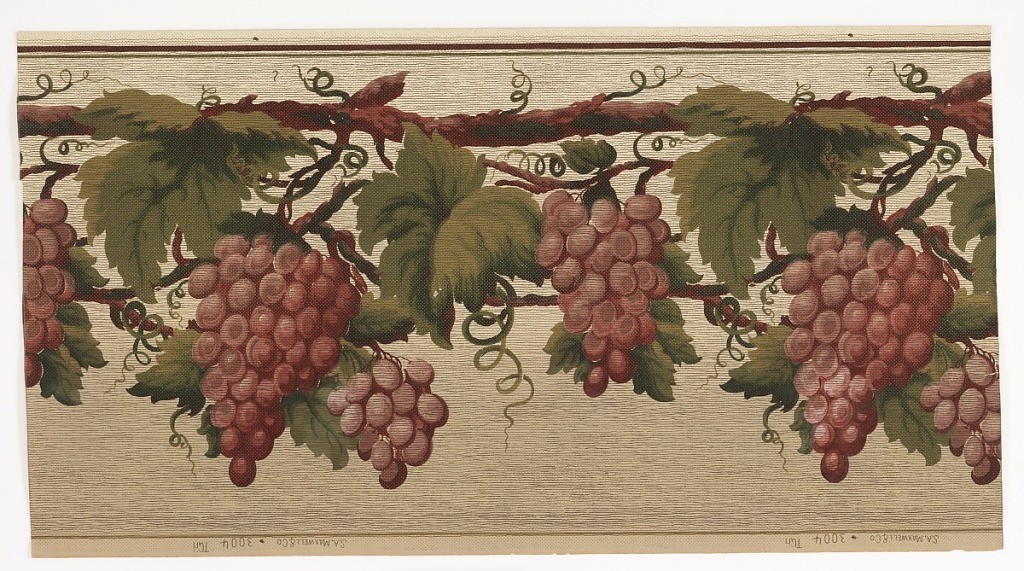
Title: Frieze
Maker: S.A. Maxwell & Co.
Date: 1905–1915
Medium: Machine-printed paper
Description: Large-scale bunches of deep red grapes hanging from vines. The entire design is overprinted with thin, horizontal wavy black lines and metallic gold pin dots.  The background color shades from a pale yellow at the top to a greenish-taupe at the bottom. The pattern number is 3004.